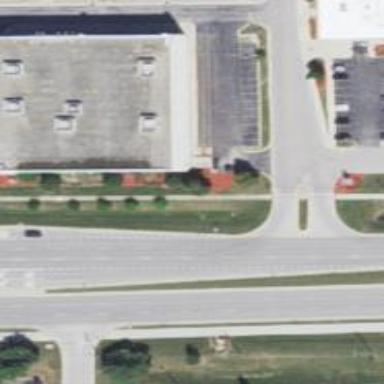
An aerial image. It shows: Retail building.